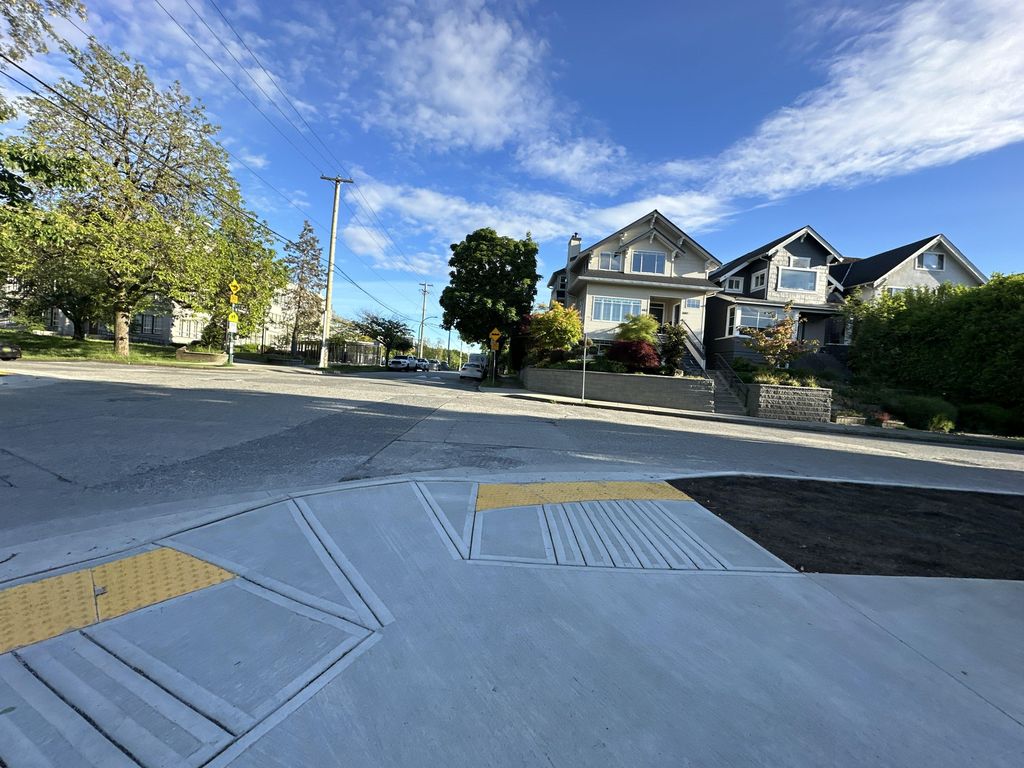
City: vancouver